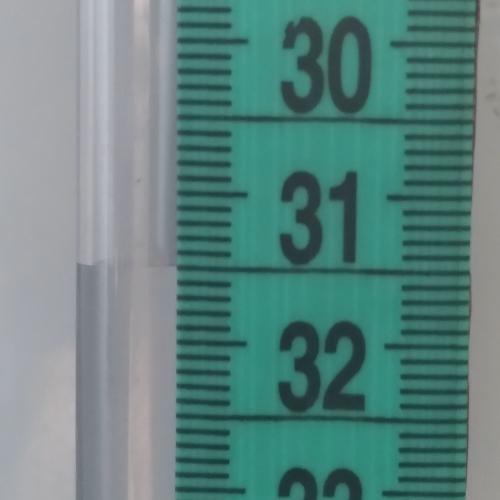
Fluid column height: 31.5 cm